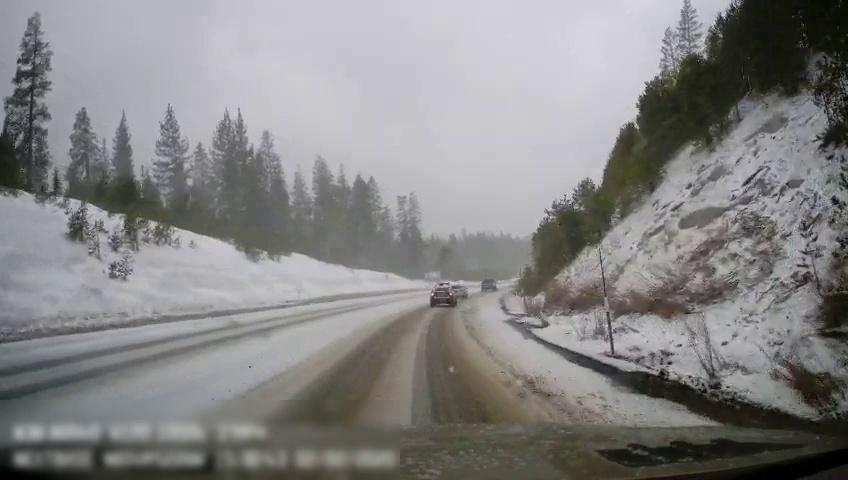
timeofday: Day
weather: Snowy
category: Drivable Space
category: Vehicles | SUV
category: Vehicles | Car
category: Vehicles | SUV